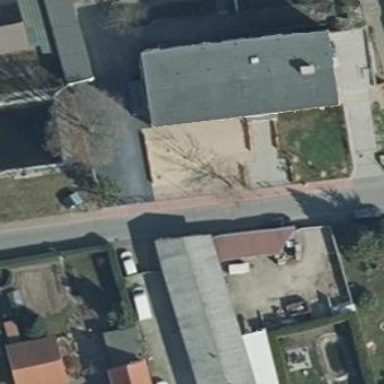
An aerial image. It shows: Shed.